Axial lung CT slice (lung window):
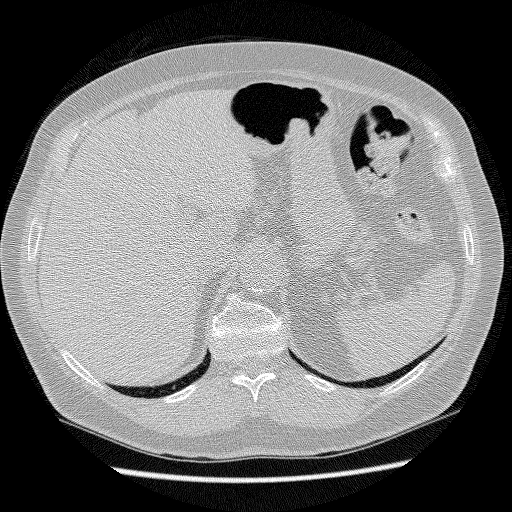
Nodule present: no